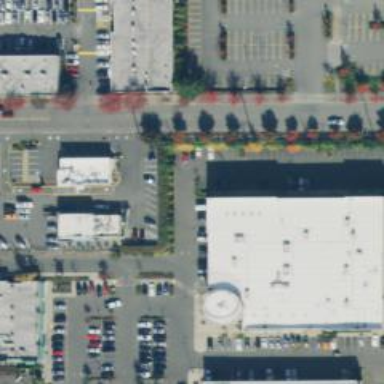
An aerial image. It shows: Fitness center building.